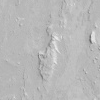
Atmospheric dust classification: not_dusty